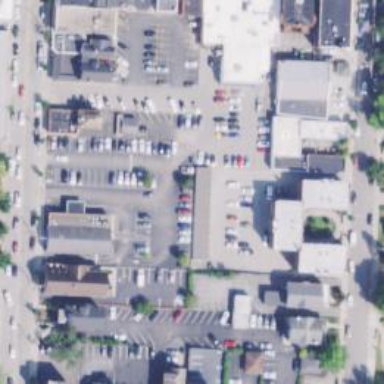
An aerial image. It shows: Parking area with surface.